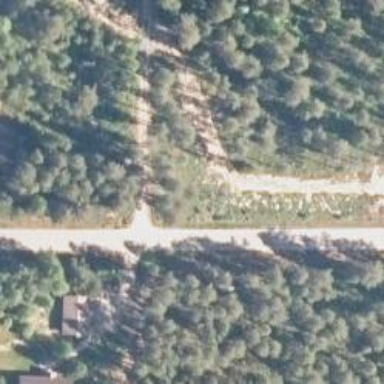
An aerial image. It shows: Tertiary road.